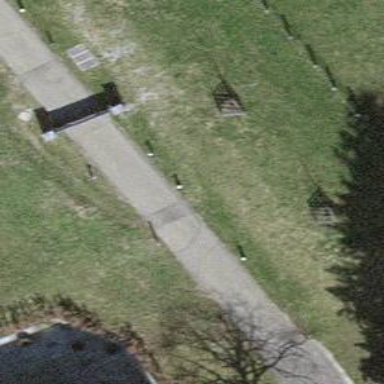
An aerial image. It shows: Driveway.